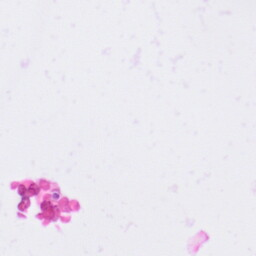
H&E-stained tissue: Pancreatic